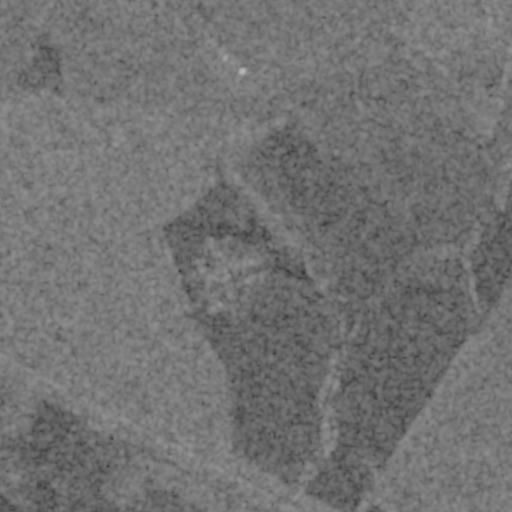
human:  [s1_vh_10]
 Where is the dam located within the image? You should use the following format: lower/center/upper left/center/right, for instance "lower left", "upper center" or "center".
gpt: The dam is located in the upper right of the image.
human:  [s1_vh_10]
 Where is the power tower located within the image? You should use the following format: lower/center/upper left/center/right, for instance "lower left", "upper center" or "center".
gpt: There is no power tower in the image.

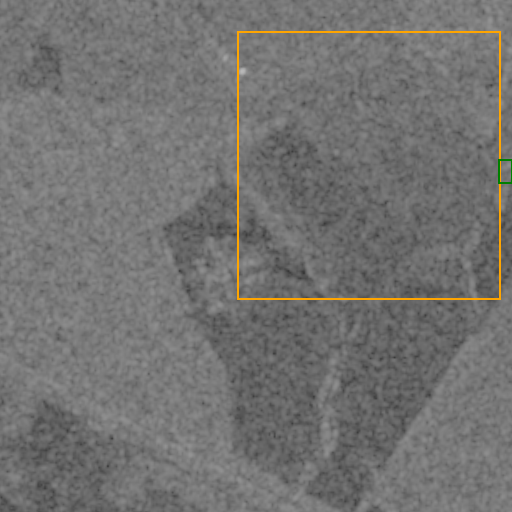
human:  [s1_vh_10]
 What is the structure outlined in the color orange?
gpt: The structure outlined in orange is a crop field.
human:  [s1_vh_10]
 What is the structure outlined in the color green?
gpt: The structure outlined in green is a dam.
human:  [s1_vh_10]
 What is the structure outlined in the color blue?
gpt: There is no blue outline.